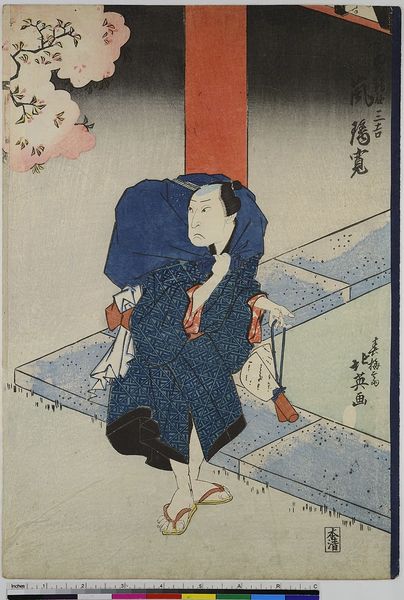
Titel: Der Schauspieler Arashi Rikan II als Tabakogiri Sankichi
Künstler: Shunbaisai Hokuei
Standort: Hamburg
Institution: Museum für Kunst und Gewerbe Hamburg
Schlagwörter: baum, blau, mann, aquarell, landschaft, ausschnitt, fenster, pfeiler, säule, blüten, rot, böse, falten, messer, figur, theater, rosa, holzschnitt, japan, zopf, wütend, schriftzeichen, kante, druckgraphik, druckgrafik, fliesen, asiatisch, chinesisch, wut, mittelpunkt, zeit, schauspieler, farbholzschnitt, schauspielerin, sauer, schwimmbecken, kabuki, edo, reproduktionen, druckerzeugnisse, theateraufführung, ukiyo, zehenslipper